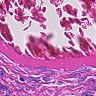
Metastatic tissue present: no